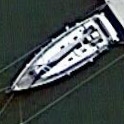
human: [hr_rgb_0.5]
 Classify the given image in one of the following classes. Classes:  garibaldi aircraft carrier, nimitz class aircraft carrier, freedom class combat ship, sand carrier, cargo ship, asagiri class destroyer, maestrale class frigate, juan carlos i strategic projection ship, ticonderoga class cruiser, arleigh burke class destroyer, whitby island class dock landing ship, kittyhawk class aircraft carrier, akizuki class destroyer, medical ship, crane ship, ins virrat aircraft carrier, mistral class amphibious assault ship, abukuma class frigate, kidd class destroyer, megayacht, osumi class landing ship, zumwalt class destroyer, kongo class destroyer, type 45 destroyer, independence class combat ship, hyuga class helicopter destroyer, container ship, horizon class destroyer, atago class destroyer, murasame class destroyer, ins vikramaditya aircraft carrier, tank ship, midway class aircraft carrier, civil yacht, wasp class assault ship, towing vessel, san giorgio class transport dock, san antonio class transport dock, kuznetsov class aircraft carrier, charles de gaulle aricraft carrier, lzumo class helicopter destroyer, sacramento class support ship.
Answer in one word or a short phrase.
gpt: Civil yacht